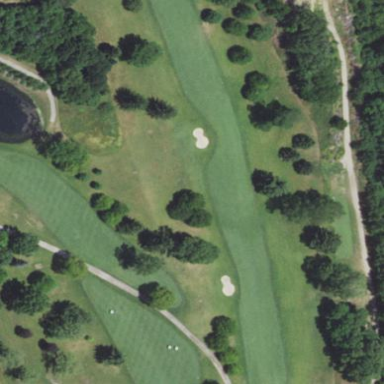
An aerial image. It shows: Grassy area designated as golf fairway.